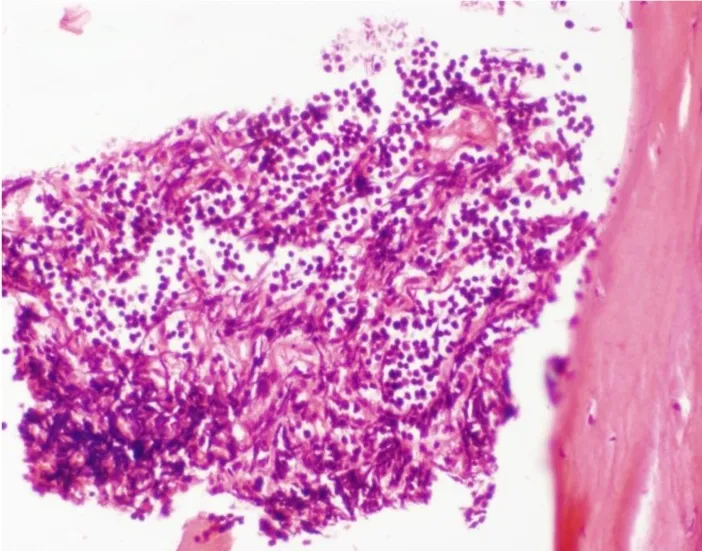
H&E x 400. Section from bone shows infiltration by blasts.
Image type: pathology (h&e)